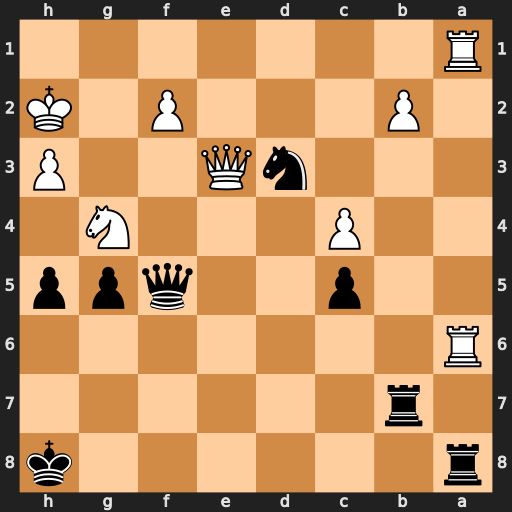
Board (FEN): r6k/1r6/R7/2p2qpp/2P3N1/3nQ2P/1P3P1K/R7
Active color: b
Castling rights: -
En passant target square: -
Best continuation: Rxa6 Rxa6 hxg4